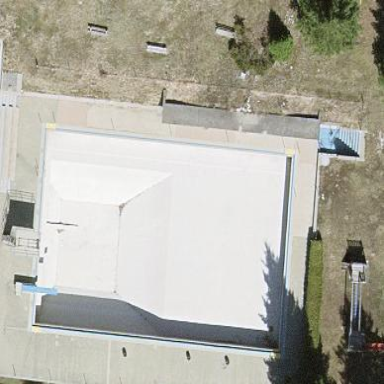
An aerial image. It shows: Swimming pool within leisure land area designed for swimming activities.